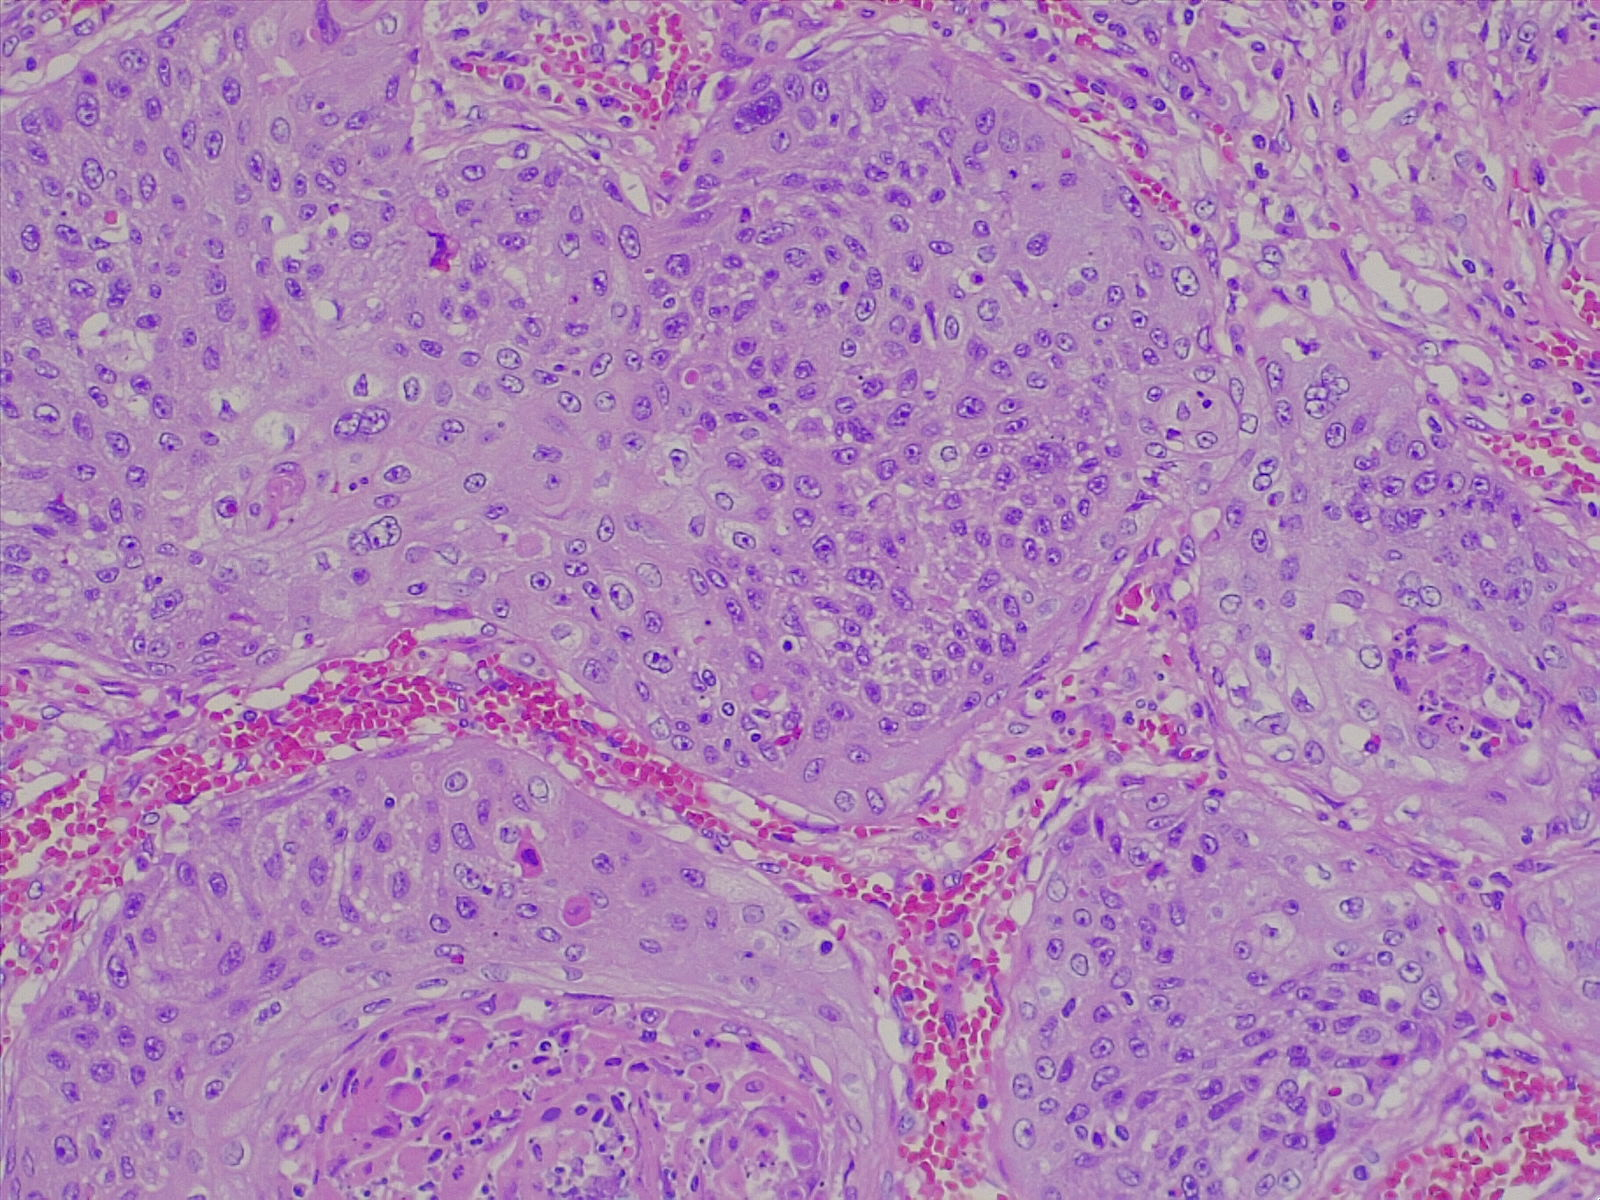
Label: lung squamous cell carcinoma, well differentiated